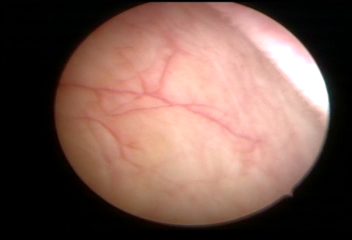
Modality: WLC
Class: Normal mucosa
Bladder cancer association: No